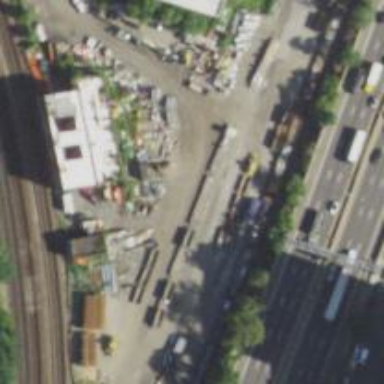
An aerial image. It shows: Railway service station.